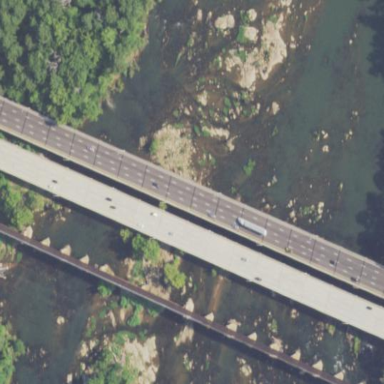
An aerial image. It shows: Man-made bridge.